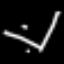
Label: mushroom